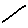
Label: line